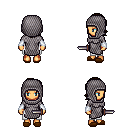
a pixel art fantasy rpg character, female body template, human, tanned skin, chain mail, white pants, brown long bangs hairstyle, chain hood, white cloth bracers, brown slippers, dagger, four views (front, back, left, right), 2x2 character sprite sheet, small pixel art, hard edges, no anti-aliasing